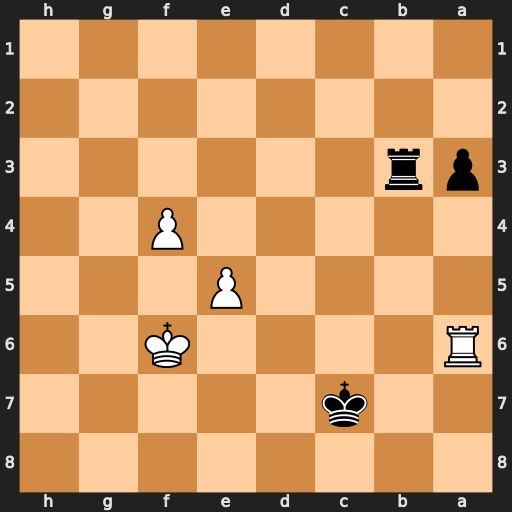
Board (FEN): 8/2k5/R4K2/4P3/5P2/pr6/8/8
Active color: b
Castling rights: -
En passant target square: -
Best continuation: Rb6+ Rxb6 Kxb6 Kf7 a2 e6 a1=Q